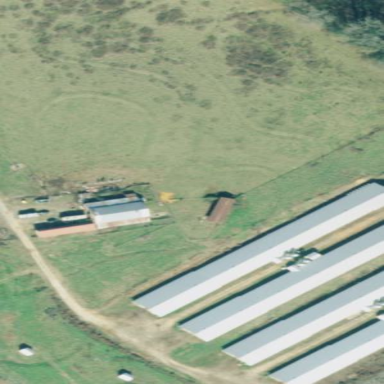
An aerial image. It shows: Poultry house.